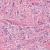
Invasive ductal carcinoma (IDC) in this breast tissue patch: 1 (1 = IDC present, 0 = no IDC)